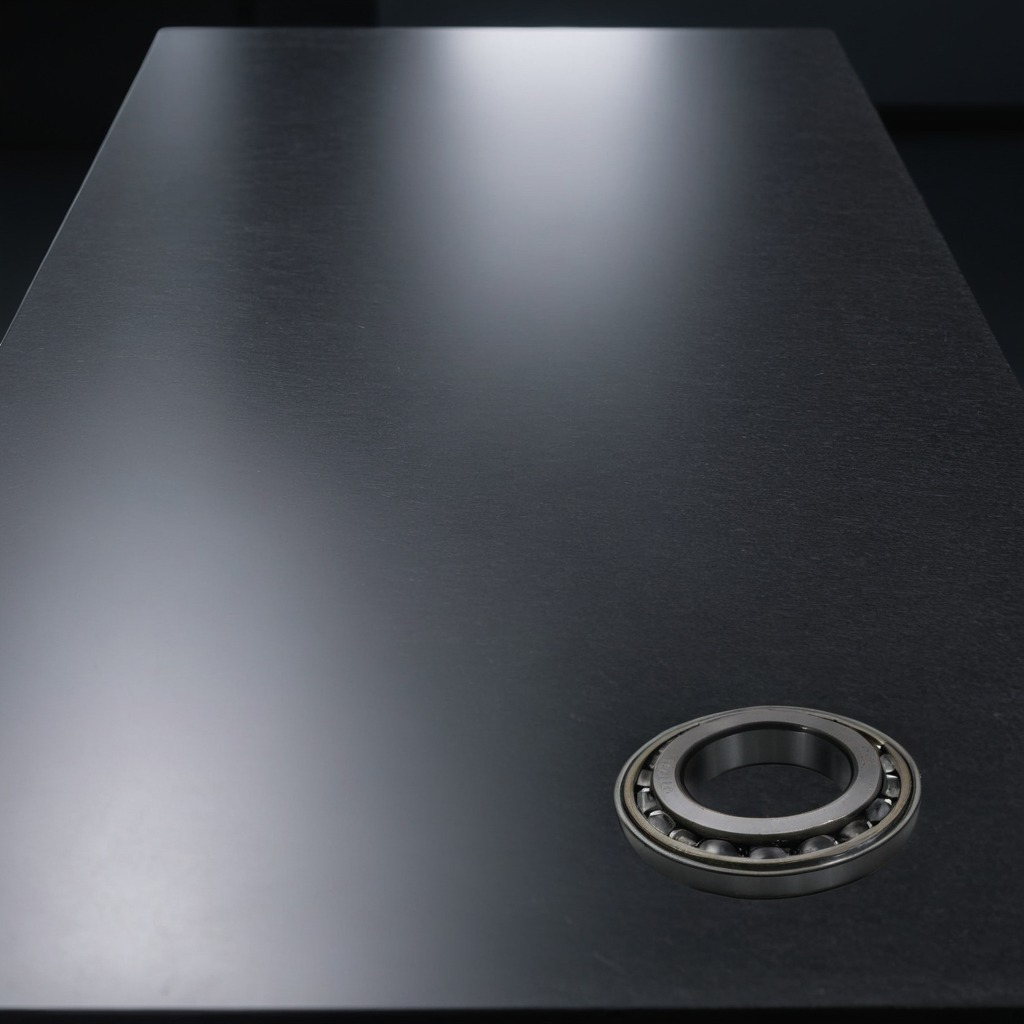
A metal ball bearing is lying on a clean granite table inside a workshop at night dim ambient light soft shadows worn but